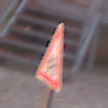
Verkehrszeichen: RadverkehrLinks
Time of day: MorningAfternoon
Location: Outdoor (Urban)
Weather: Clear
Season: NotSpecified
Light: Natural